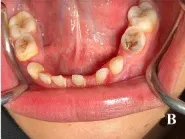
Mandibular arch showing retained deciduous teeth, missing permanent teeth.
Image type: medical_photograph (oral_photograph)